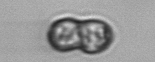
Label: Dinophyceae